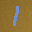
Label: 1